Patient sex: M
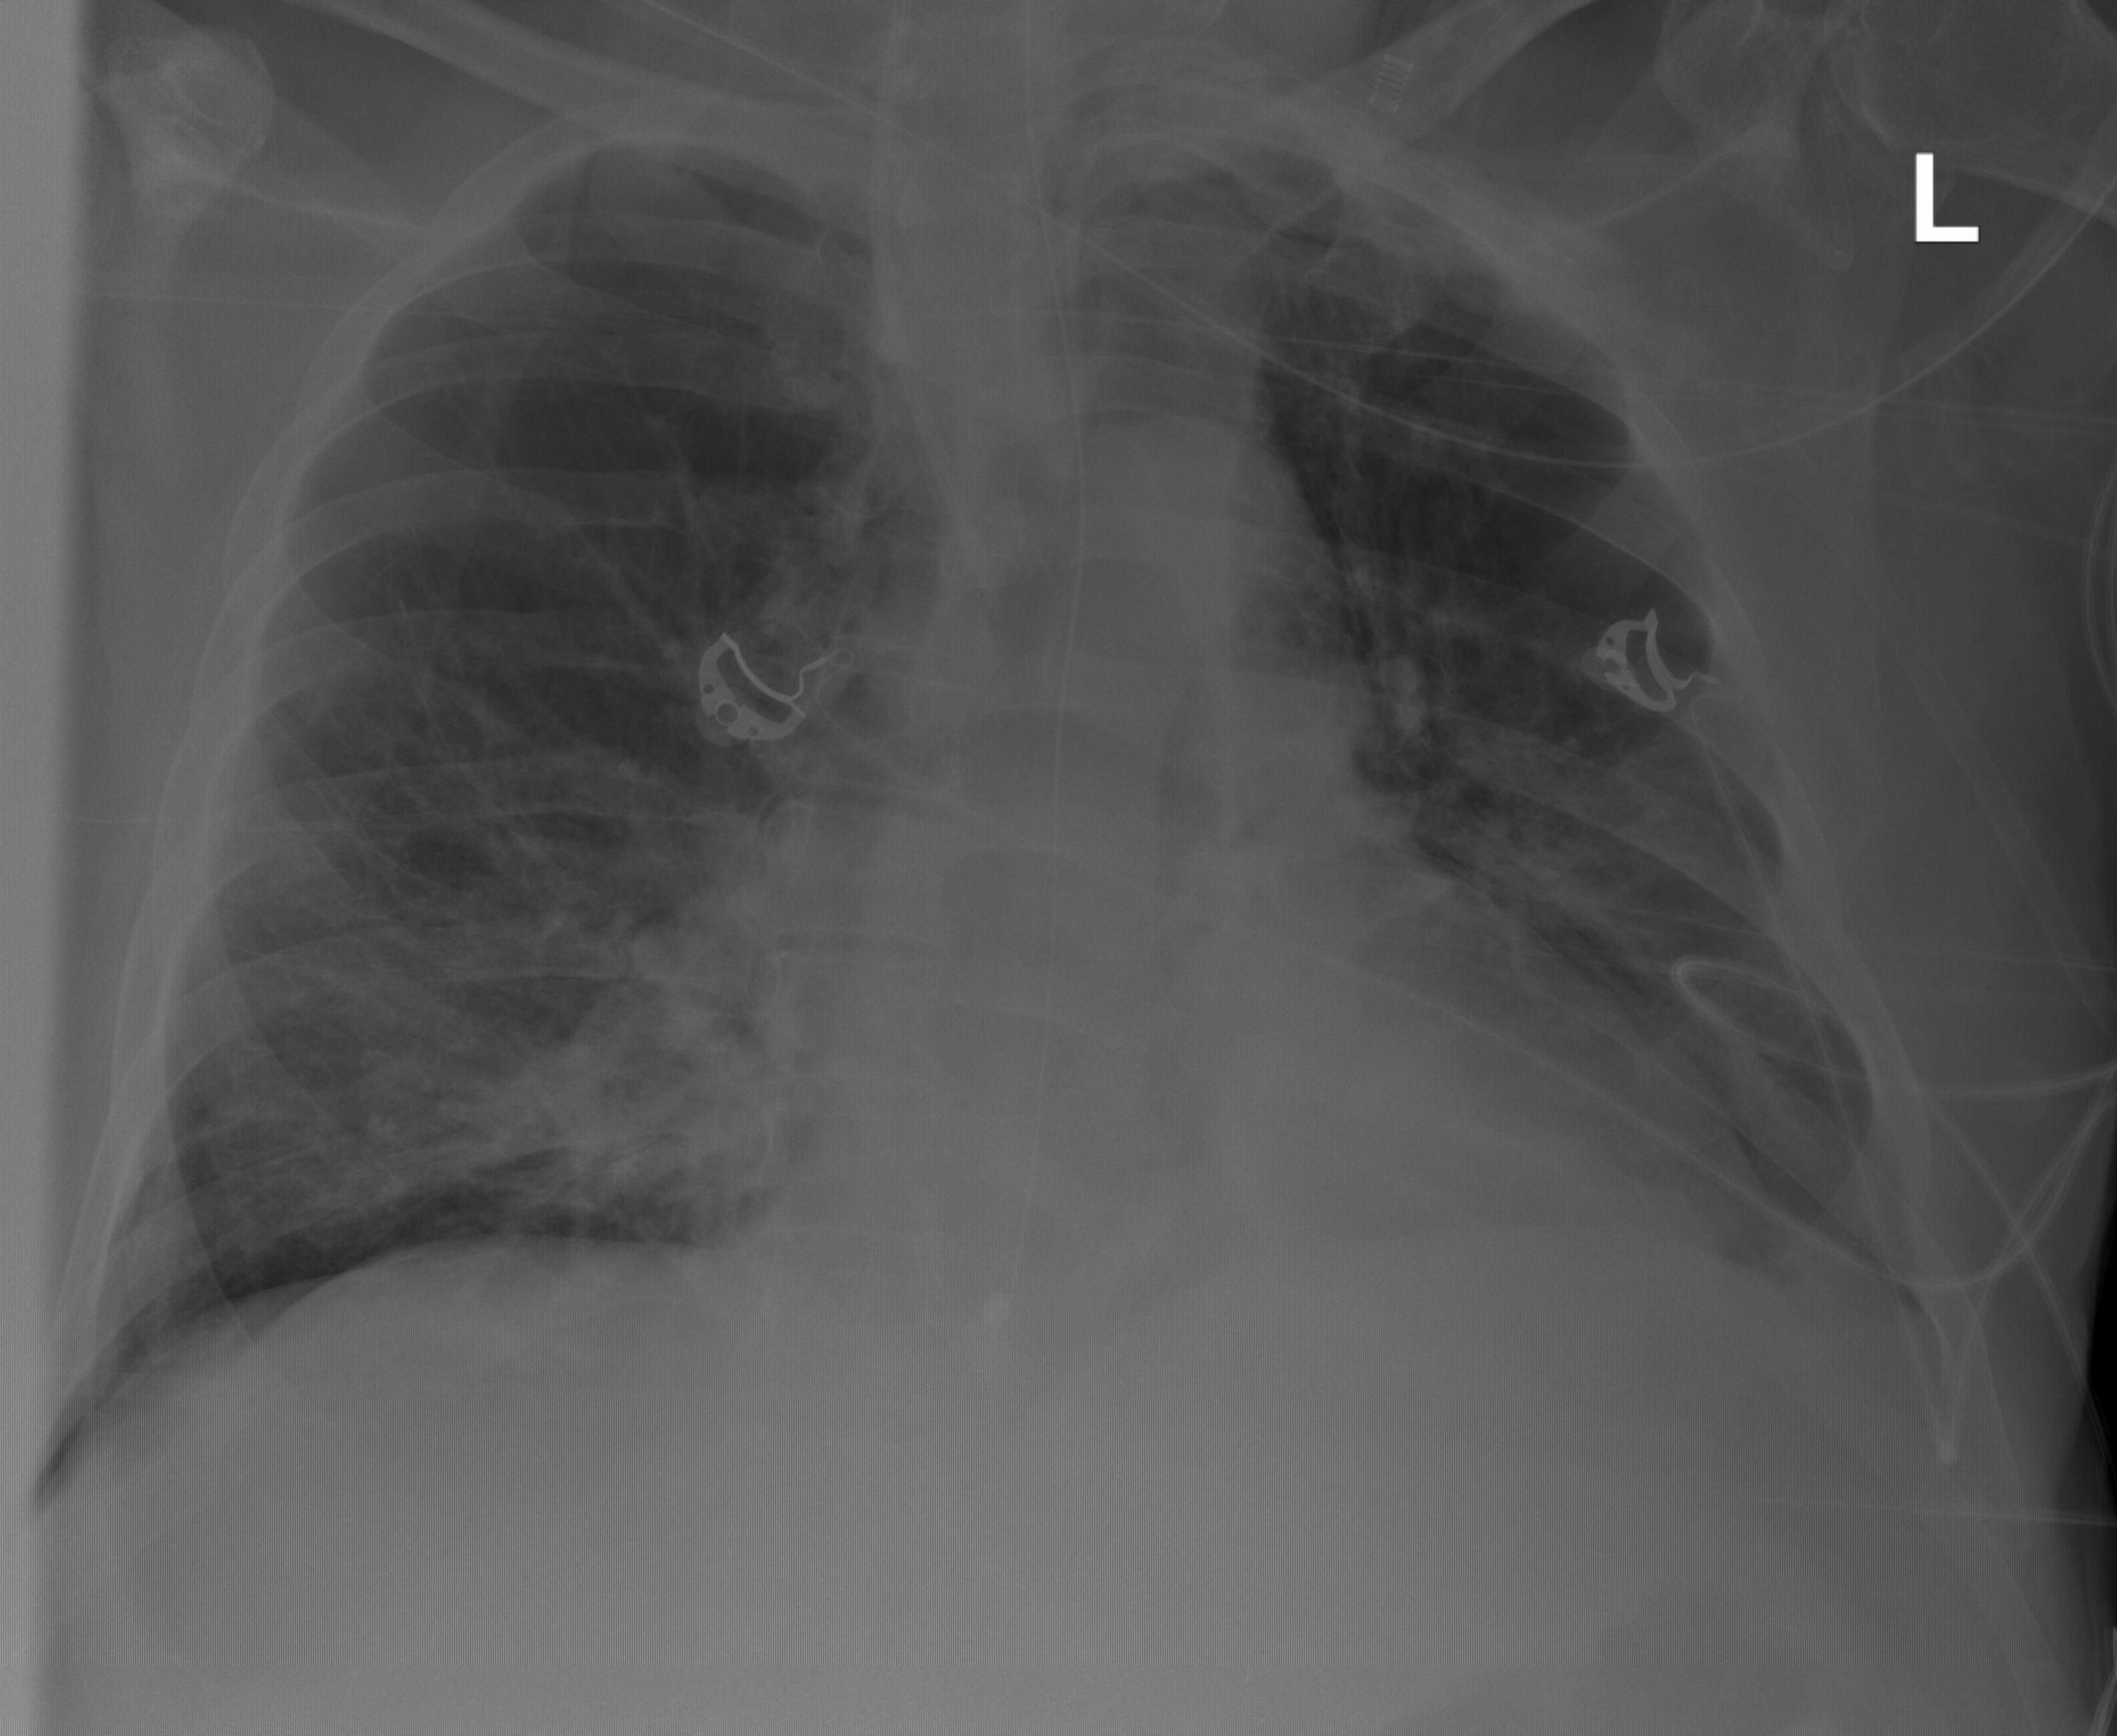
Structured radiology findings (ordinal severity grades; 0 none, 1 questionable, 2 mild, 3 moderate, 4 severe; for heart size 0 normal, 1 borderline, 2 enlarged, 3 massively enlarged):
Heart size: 2
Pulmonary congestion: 2
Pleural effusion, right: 0
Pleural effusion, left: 2
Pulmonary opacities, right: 2
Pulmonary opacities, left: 0
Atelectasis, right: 2
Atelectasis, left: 2